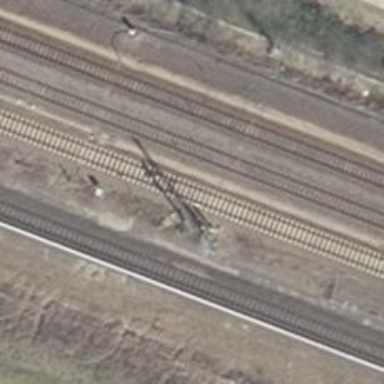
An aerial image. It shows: Railway signal.